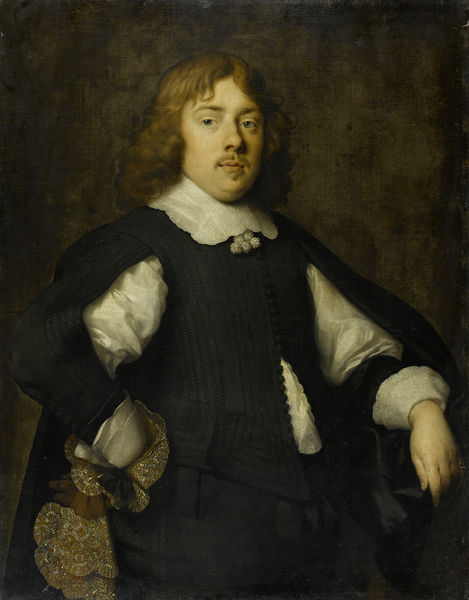
Titel: Portret van Joan Pietersz Reael (1625-59)
Künstler: Cornelis (I) Jonson van Ceulen
Standort: Amsterdam
Institution: Rijksmuseum
Schlagwörter: gemälde, mann, braun, haar, handschuh, mund, nase, schwarz, weiss, blick, malerei, bart, hemd, augen, gesicht, kleidung, kragen, portrait, porträt, öl, figur, gewand, haare, stehend, adel, locken, haltung, dreiviertelprofil, leinwand, wams, herzog, viertelprofil, rötlich, adliger, selbstbewusst, hemnd, mend, wmans